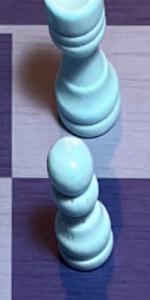
Label: Pawn_White